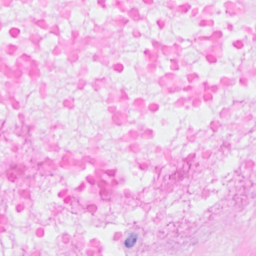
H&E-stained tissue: Breast